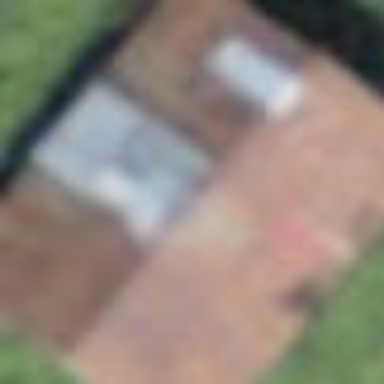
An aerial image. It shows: Cabin is depicted in the image.